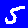
Digit: 5